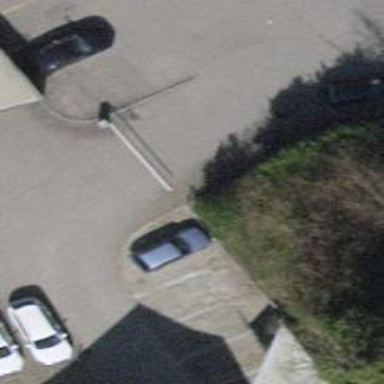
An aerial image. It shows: Lift gate barrier.